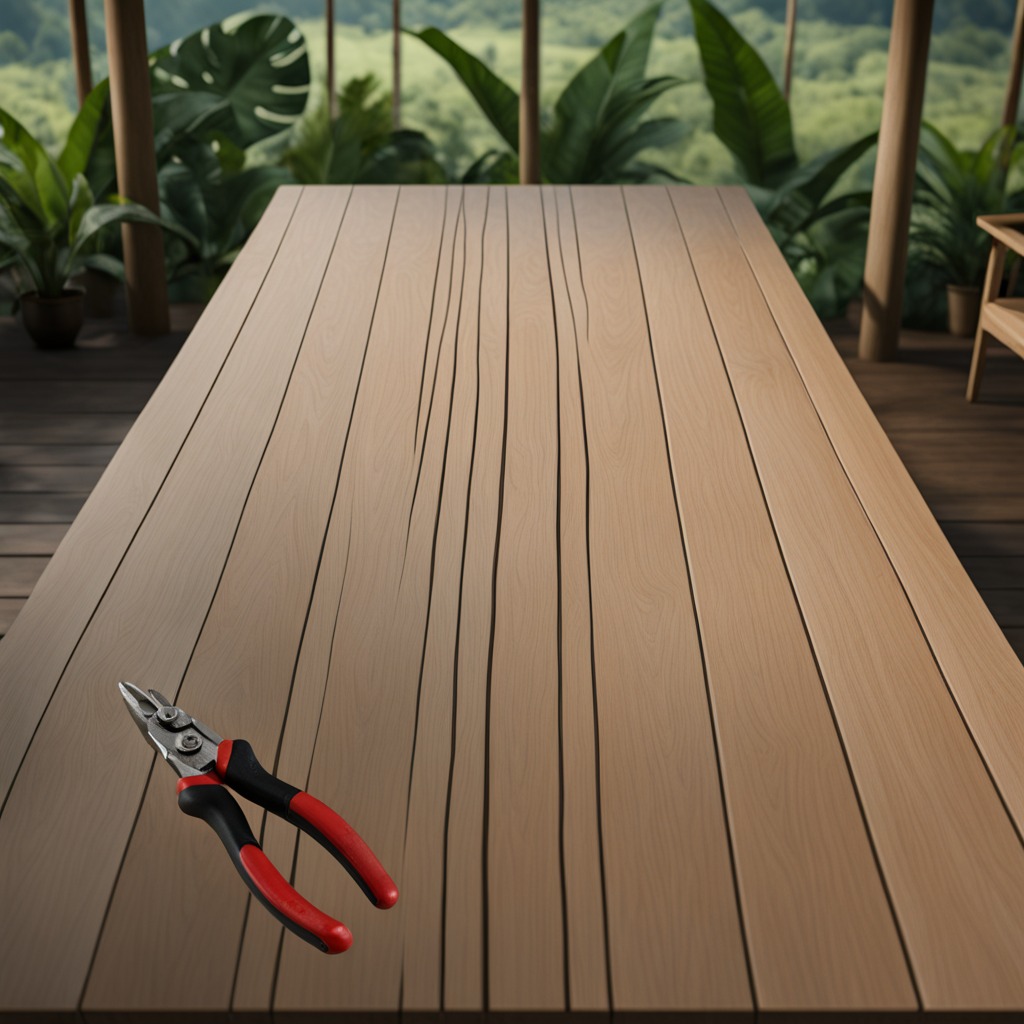
A plier lies on a wooden table inside a jungle field workshop tent.